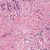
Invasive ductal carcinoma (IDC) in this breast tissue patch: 1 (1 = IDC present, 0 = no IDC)